Question: I am trying to get an editText to sit on the right edge of my layout, with a button to its left, as follows:
'''
<RelativeLayout
android:id="@+id/FindClientLayout"
android:layout_width="@dimen/third_width"
android:layout_height="@dimen/half_height"
android:layout_alignParentLeft="false"
android:layout_alignParentRight="true"
android:layout_alignParentTop="false"
android:layout_below="@id/HeaderLayout"
android:layout_margin="@dimen/fragment_separation"
android:layout_toRightOf="@id/scrollViewRecommend"
android:background="@drawable/login_border" >
<TextView
android:id="@+id/textViewFindClient"
android:layout_width="wrap_content"
android:layout_height="wrap_content"
android:layout_alignParentRight="true"
android:layout_alignParentTop="true"
android:text="@string/find_client"
android:textAppearance="?android:attr/textAppearanceLarge"
android:textColor="@color/Black" />
<EditText
android:id="@+id/editTextClient"
android:layout_width="@dimen/input_text_width"
android:layout_height="wrap_content"
android:gravity="center_vertical|right"
android:inputType="text"/>
<Spinner
android:id="@+id/spinnerClientList"
android:layout_width="@dimen/input_text_width"
android:layout_height="wrap_content"
android:layout_below="@id/editTextClient"/>
<Button
android:id="@+id/buttonDoFind"
android:layout_width="wrap_content"
android:layout_height="wrap_content"
android:gravity="center_vertical"
android:layout_toLeftOf="@id/editTextClient"
android:text="@string/find" />
</RelativeLayout>
'''
The button is invisible, and the result looks like this:

I assume the button is invisible because the editText is left-aligned and overlays it or pushes it out of the layout frame. Why is are the editText and spinner left aligned rather than right-aligned? Also, why is the editText not centered vertically?
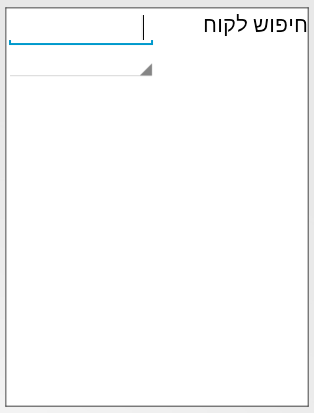
Answer: Edit you xml file like this and check for result
'''
<TextView
android:id="@+id/textViewFindClient"
android:layout_width="wrap_content"
android:layout_height="wrap_content"
android:layout_alignParentRight="true"
android:layout_alignParentTop="true"
android:text="@string/find_client"
android:textAppearance="?android:attr/textAppearanceLarge"
android:textColor="@color/Black" />
<EditText
android:id="@+id/editTextClient"
android:layout_width="@dimen/input_text_width"
android:layout_height="wrap_content"
android:layout_alignParentRight="true"
android:inputType="text"/>
<Spinner
android:id="@+id/spinnerClientList"
android:layout_width="@dimen/input_text_width"
android:layout_height="wrap_content"
android:layout_below="@id/editTextClient"/>
<Button
android:id="@+id/buttonDoFind"
android:layout_width="wrap_content"
android:layout_height="wrap_content"
android:gravity="center_vertical"
android:layout_toLeftOf="@id/editTextClient"
android:text="@string/find" />
'''
this should solve your problem which is , you are using gravity to place the edittext on right but gravity is actually use to position the content of view not the view itself.
If you still face problem leave a comment